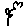
Label: flower